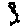
Label: flower